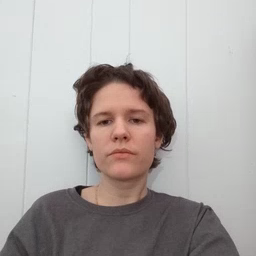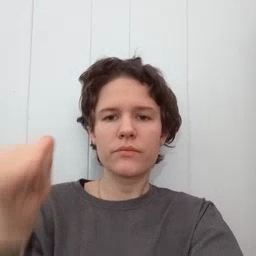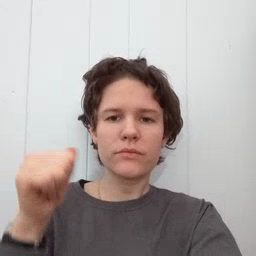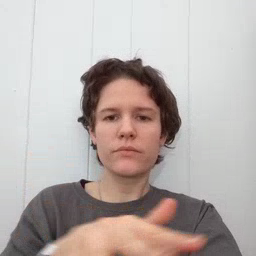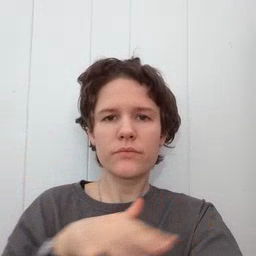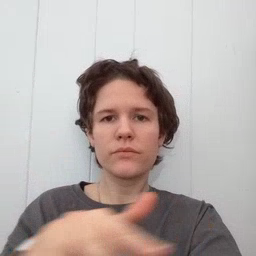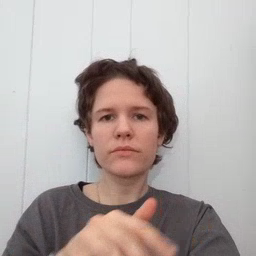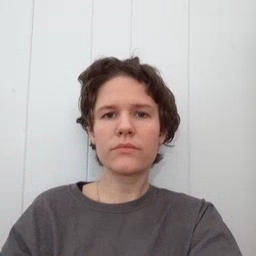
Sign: backyard